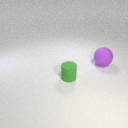
large purple rubber sphere behind small green rubber cylinder